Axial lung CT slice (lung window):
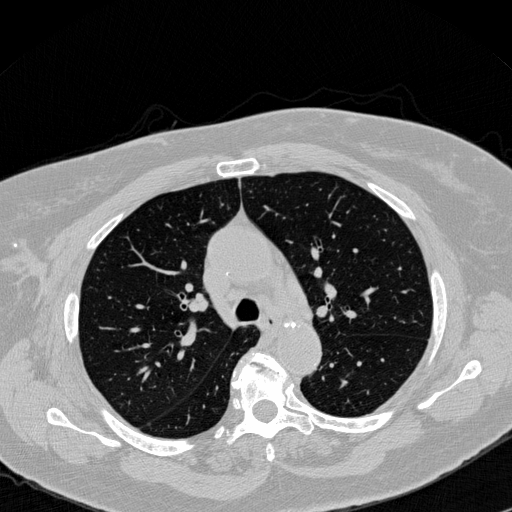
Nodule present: no